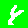
Digit: 4